Question: I have a problem with unformatted data and I don't know where, so I will post my entire workflow.
I'm integrating my own code into an existing climate model, written in fortran, to generate a custom variable from the model output. I have been successful in getting sensible and readable output (values up to the thousands), but when I try to write output then the values I get are absurd (on the scale of 1E10).
Would anyone be able to take a look at my process and see where I might be going wrong?
I'm unable to make a functional replication of the entire code used to output the data, however the relevant snippet is;
'''
c write customvar to file [UNFORMATTED]
open (unit=10,file="~/output_test_u",form="unformatted")
write (10)customvar
close(10)
c write customvar to file [FORMATTED]
c open (unit=10,file="~/output_test_f")
c write (10,*)customvar
c close(10)
'''
The model was run twice, once with the FORMATTED code commented out and once with the UNFORMATTED code commented out, although I now realise I could have run it once if I'd used different unit numbers. Either way, different runs should not produce different values.
The files produced are available here;
- <URL>
In order to interpret these files, I am using R. The following code is what I used to read each file, and shape them into comparable matrices.
'''
##Read in FORMATTED data
formatted <- scan(file="output_test_f",what="numeric")
formatted <- (matrix(formatted,ncol=64,byrow=T))
formatted <- apply(formatted,1:2,as.numeric)
##Read in UNFORMATTED data
to.read <- file("output_test_u","rb")
unformatted <- readBin(to.read,integer(),n=10000)
close(to.read)
unformatted <- unformatted[c(-1,-2050)] #to remove padding
unformatted <- matrix(unformatted,ncol=64,byrow=T)
unformatted <- apply(unformatted,1:2,as.numeric)
'''
In order to check the the general structure of the data between the two files is the same, I checked that zero and non-zero values were in the same position in each matrix (each value represents a grid square, zeros represent where there was sea) using;
'''
as.logical(unformatted)-as.logical(formatted)
'''
and an array of zeros was returned, indicating that it is the just the values which are different between the two, and not the way I've shaped them.
To see how the values relate to each other, I tried plotting formatted vs unformatted values (note all zero values are removed)

As you can see they have some sort of relationship, so the inflation of the values is not random.
I am completely stumped as to why the unformatted data values are so inflated. Is there an error in the way I'm reading and interpreting the file? Is there some underlying way that fortran writes unformatted data that alters the values?
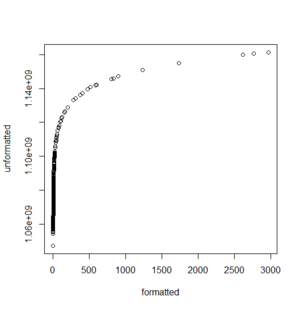
Answer: Following on from the comments of @Stibu and @IanH, I experimented with the R code and found that the source of error was the incorrect handling of the byte size in R. Explicitly specifying a bite size of 4, i.e
'''
unformatted <- readBin(to.read,integer(),size="4",n=10000)
'''
allows the data to be perfectly read in.